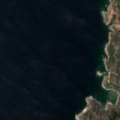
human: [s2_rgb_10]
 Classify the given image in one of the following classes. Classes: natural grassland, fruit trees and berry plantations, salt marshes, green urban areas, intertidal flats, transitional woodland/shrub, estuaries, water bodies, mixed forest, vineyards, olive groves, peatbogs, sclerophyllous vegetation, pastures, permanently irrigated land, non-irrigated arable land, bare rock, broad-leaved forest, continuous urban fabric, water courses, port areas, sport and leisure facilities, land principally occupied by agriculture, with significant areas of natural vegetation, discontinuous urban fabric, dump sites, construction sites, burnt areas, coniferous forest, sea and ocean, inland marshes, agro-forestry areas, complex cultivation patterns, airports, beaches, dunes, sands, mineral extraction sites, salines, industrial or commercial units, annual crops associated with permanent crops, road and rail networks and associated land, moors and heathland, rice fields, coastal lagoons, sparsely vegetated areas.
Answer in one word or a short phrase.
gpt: broad-leaved forest, bare rock, sea and ocean